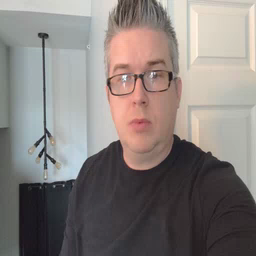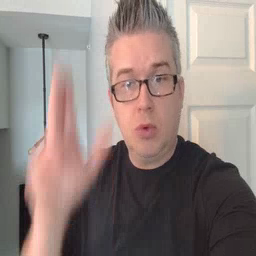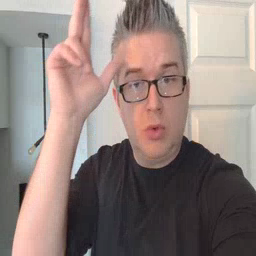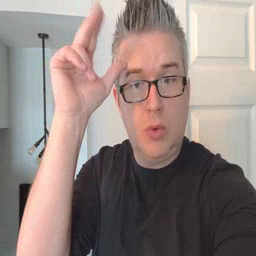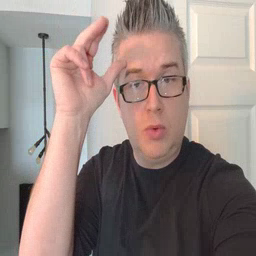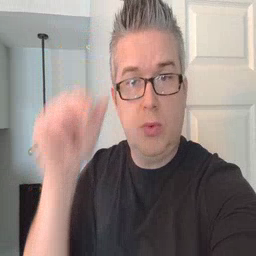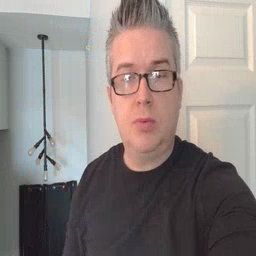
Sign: horse